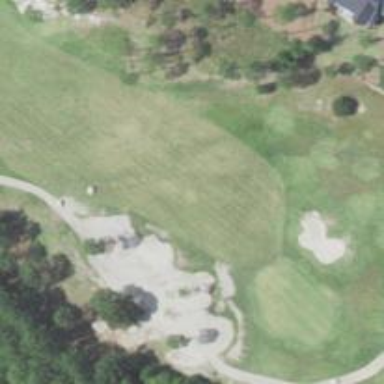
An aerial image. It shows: Sandy area is golf bunker.